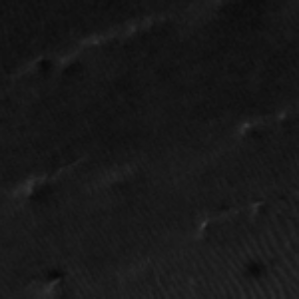
Label: frost